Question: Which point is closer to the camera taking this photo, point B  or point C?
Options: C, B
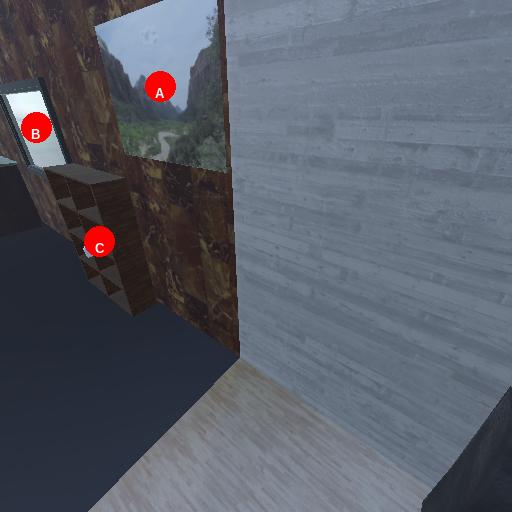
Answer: C